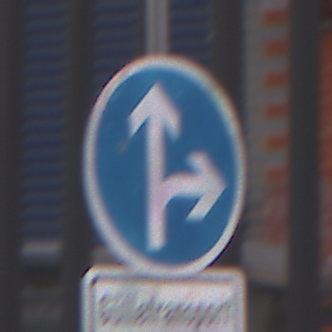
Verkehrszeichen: VorgeschriebeneFahrtrichtungGeradeausOderRechts
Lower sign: BesondereFahrzeugeUndTransportgueter12
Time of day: MorningAfternoon
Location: Outdoor (Urban)
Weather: Overcast
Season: NotSpecified
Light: Natural